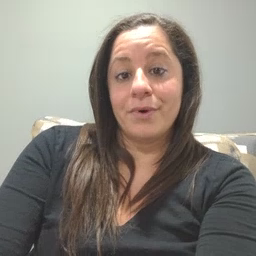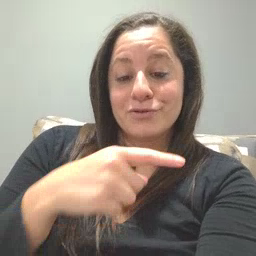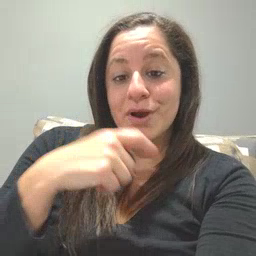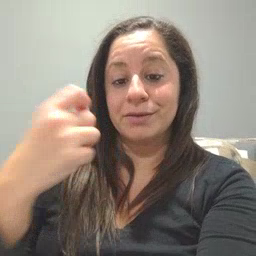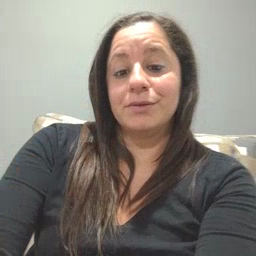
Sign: dryer